Question: This has been bothering me for days now, ever since a week ago I launched to Heroku for probably the 30th time and all of a sudden I get this error

I DONT USE Sass!! It isnt in my gemfile or anywhere else! It works perfectly in localhost and all of the answers i've found online just dont work!
This is my application.css
'''
/*
* This is a manifest file that'll be compiled into application.css, which will include all the files
* listed below.
*
* Any CSS and SCSS file within this directory, lib/assets/stylesheets, vendor/assets/stylesheets,
* or vendor/assets/stylesheets of plugins, if any, can be referenced here using a relative path.
*
* You're free to add application-wide styles to this file and they'll appear at the top of the
* compiled file, but it's generally better to create a new file per style scope.
*
*= require_self
*= require_tree .
*/
'''
Does anyone have any idea WHY heroku is giving me this annoying error
PS: Incase you're wondering, i've used stack cedar when create the heroku app so its not that
Thank You
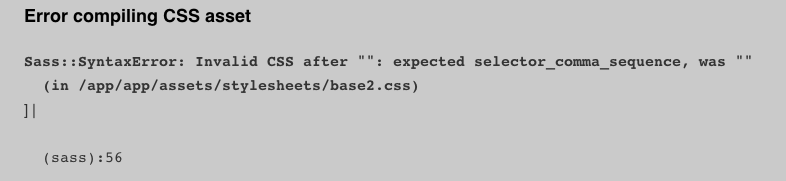
Answer: Ok so after a while, I figured it out!
The simplest, not-so-fastest but least stressful way of working this error out is by going on the file which Heroku is having errors compiling, in my case base2.css, and copy one by one each line of css code and input it in here <URL>, I HIGHLY HIGHLY Recommend this, it'll tell you which lines have errors and which lines are okay.
Furthermore, it'll re-write the code where it found the errors, it'll organise the new code given perfectly and even though it may seem like its as long as a book, it'll be the right code.
You can then <URL> the code they give you to turn the book long code into one line.